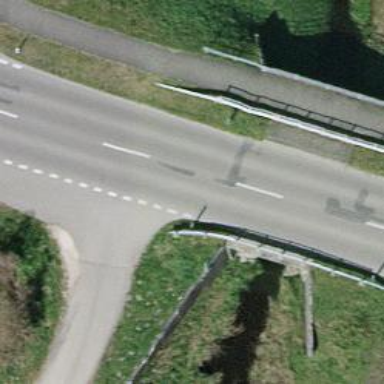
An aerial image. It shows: Guard rail.